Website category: auto
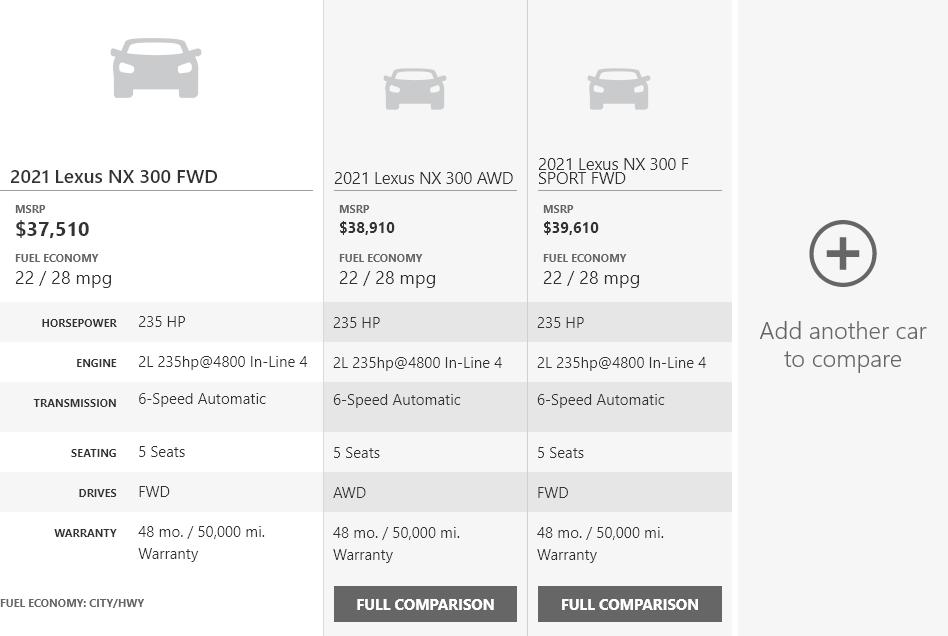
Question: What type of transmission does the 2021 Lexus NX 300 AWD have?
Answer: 6-Speed Automatic

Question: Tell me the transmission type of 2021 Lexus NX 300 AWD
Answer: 6-Speed Automatic

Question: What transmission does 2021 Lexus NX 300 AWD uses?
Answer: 6-Speed Automatic

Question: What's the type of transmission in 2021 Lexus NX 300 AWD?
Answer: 6-Speed Automatic

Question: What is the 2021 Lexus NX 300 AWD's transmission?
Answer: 6-Speed Automatic

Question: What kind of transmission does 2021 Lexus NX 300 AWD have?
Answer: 6-Speed Automatic

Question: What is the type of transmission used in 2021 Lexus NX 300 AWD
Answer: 6-Speed Automatic

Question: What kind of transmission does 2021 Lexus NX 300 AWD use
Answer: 6-Speed Automatic

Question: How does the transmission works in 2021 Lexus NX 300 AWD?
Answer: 6-Speed Automatic

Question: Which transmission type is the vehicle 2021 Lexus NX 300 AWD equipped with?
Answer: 6-Speed Automatic

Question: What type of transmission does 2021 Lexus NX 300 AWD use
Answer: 6-Speed Automatic

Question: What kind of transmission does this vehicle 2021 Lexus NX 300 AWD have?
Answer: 6-Speed Automatic

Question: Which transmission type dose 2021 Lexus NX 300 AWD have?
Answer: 6-Speed Automatic

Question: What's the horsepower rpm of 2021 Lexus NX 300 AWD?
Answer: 235 HP

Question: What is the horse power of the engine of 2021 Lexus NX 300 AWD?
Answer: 235 HP

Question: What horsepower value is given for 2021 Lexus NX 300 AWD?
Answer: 235 HP

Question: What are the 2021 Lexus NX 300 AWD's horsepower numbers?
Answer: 235 HP

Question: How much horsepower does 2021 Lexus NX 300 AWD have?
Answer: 235 HP

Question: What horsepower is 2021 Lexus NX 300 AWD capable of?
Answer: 235 HP

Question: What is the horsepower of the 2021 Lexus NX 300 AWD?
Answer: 235 HP

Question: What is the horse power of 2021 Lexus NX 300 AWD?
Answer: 235 HP

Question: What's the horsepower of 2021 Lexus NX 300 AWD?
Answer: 235 HP

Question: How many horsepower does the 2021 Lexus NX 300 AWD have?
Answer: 235 HP

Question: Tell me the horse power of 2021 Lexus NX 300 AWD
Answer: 235 HP

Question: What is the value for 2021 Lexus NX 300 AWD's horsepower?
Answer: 235 HP

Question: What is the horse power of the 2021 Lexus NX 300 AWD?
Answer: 235 HP

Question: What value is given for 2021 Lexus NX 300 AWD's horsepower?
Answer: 235 HP

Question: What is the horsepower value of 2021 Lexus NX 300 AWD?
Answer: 235 HP

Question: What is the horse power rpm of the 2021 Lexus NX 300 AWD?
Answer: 235 HP

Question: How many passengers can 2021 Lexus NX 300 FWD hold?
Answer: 5 Seats

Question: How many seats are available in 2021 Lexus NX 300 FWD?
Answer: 5 Seats

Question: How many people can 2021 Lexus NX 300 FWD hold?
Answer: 5 Seats

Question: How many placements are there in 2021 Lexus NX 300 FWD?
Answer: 5 Seats

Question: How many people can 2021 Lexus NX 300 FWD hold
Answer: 5 Seats

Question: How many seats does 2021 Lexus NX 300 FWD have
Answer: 5 Seats

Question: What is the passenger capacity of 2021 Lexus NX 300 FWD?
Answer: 5 Seats

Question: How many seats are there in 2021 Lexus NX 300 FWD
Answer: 5 Seats

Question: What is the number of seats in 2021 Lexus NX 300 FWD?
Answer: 5 Seats

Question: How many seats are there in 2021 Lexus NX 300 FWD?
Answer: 5 Seats

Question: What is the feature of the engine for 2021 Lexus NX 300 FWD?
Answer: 2L 235hp@4800 In-Line 4

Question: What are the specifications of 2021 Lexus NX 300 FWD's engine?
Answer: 2L 235hp@4800 In-Line 4

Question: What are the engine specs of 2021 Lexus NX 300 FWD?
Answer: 2L 235hp@4800 In-Line 4

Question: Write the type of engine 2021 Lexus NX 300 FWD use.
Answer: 2L 235hp@4800 In-Line 4

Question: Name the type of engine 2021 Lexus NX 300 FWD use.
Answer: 2L 235hp@4800 In-Line 4

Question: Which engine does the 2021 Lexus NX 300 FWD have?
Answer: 2L 235hp@4800 In-Line 4

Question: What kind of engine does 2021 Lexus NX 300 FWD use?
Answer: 2L 235hp@4800 In-Line 4

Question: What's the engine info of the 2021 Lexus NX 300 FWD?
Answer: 2L 235hp@4800 In-Line 4

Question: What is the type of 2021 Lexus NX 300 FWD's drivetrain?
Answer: FWD

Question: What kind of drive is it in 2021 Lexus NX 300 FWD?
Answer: FWD

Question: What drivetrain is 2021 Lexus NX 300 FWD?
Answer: FWD

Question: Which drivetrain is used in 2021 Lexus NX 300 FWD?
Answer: FWD

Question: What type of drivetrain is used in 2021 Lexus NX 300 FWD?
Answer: FWD

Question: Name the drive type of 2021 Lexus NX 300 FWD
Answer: FWD

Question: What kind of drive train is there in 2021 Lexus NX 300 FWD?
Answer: FWD

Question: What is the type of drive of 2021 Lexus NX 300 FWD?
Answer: FWD

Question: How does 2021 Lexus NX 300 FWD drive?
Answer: FWD

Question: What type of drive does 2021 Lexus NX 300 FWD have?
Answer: FWD

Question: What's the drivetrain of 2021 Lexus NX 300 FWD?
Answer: FWD

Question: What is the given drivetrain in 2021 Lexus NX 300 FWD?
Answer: FWD

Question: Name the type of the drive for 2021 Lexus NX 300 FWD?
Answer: FWD

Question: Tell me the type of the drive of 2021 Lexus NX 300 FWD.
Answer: FWD

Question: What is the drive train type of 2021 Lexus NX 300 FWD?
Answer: FWD

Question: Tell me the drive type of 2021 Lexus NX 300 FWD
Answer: FWD

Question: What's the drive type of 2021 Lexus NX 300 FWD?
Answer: FWD